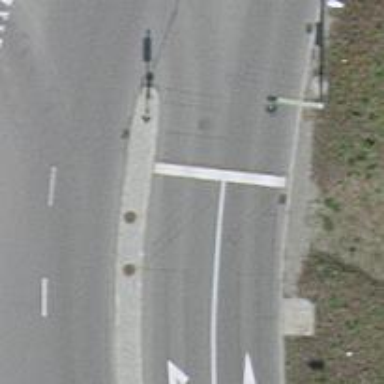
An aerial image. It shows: Road with traffic signals.